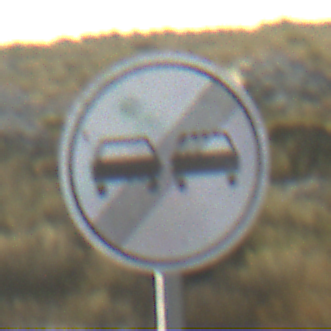
Verkehrszeichen: EndeUeberholverbot
Umgebung: Outdoor, Nature
Tageszeit: SunriseSunset
Wetter: PartlyCloudy
Licht: Natural
Jahreszeit: NotSpecified
Kontrast: HighContrast